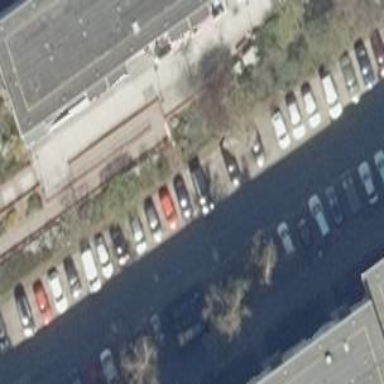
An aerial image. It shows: Street side parking area.